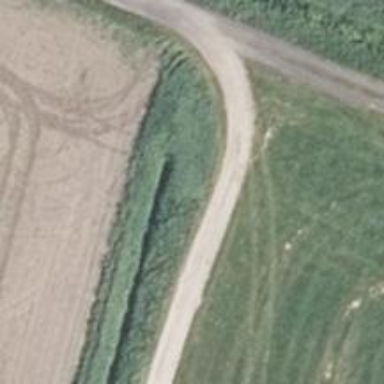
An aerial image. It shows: Culvert tunnel.